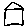
Label: house